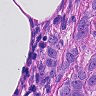
Metastatic tissue present: yes